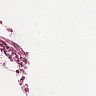
Metastatic tissue present: no